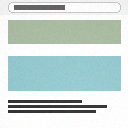
Screen state: on